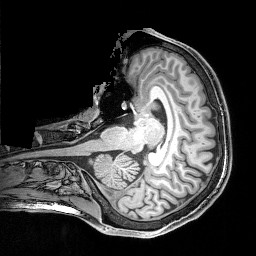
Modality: T1w
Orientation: axial
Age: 22
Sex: male
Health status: healthy